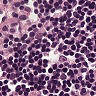
Metastatic tissue present: no